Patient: sex F, age 44
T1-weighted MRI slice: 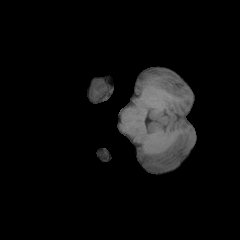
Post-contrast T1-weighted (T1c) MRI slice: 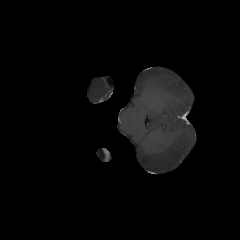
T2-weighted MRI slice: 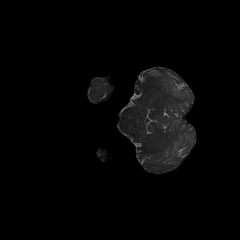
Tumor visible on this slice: no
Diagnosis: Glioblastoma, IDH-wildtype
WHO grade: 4